Question: I am creating "dynamic" sql statements from Powershell and pass it to PostGreSQL server on Windows.
Below is the code
'''
for ($i=1; $i -le 9; $i++)
{
$CurDate = (get-date -format "yyyy-MM-dd HH:mm:ss")
$BatchLogInsert = "Insert into '"TEMP'".'"batchLog'" (batchid, filename, status, createdate) values ('" + $NewBatchID + "','File"+$i+"','Init','"+$CurDate+"');"
write-host $BatchLogInsert
C:\PostgreSQL\9.3in\psql.exe -h $DBSERVER -U $DBUSER -d $CLIENTPREFIX -w -c $BatchLogInsert
}
'''
write-host returns:
'''
Insert into "TEMP"."batchLog" (batchid, filename, status, createdate) values ('3','File1','Init','2014-01-13 16:24:49');
Insert into "TEMP"."batchLog" (batchid, filename, status, createdate) values ('3','File2','Init','2014-01-13 16:24:49');
Insert into "TEMP"."batchLog" (batchid, filename, status, createdate) values ('3','File3','Init','2014-01-13 16:24:49');
'''
and so on.
When I execute these inserts in the "Query" window of PGAdmin, it works. However, when I am calling the psql.exe, it fails saying
'''
ERROR: Relation "TEMP.batchLog" does not exist
LINE 1: Insert into TEMP.batchLog (batchid, filename, status, created...
'''
What am I doing wrong here?
---
EDIT: Here is a screenshot of my powershell window and PgAdmin window...

---
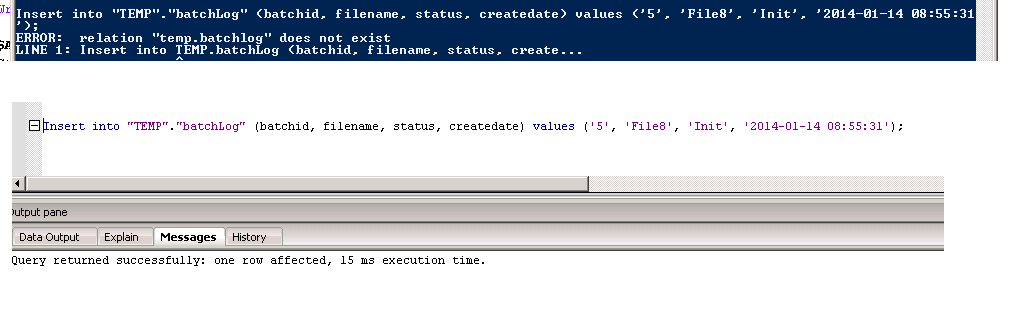
Answer: Your double quotes are eaten by Powershell, Postgres sees an unquoted table name, folds it to lowercase and fails to find such a table.
Proper double quotes escaping seems to involve backslashes backticks:
'''
$BatchLogInsert = "Insert into \'"TEMP\'".\'"batchLog\'" (...
'''
It would be easier to avoid using different case in DB object names altogether.